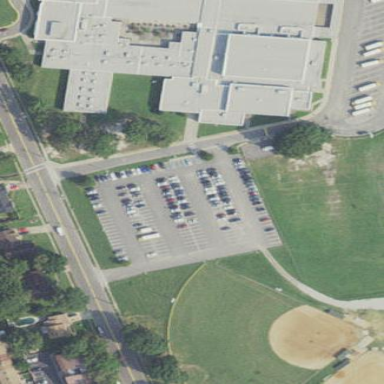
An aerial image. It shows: Parking area.